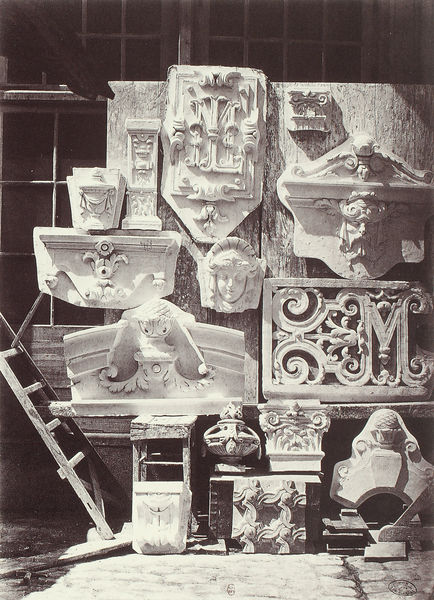
Titel: Paris, Theater Vaudvill, verschiedene Architekturelemente
Künstler: E. Durandelle
Schlagwörter: kopf, mann, schatten, weiß, menschen, blumen, frau, grau, holz, marmor, raum, schwarz, säulen, muster, ornament, alt, bart, wand, bild, sonne, boden, haare, decke, locken, ranken, skulptur, statue, vase, relief, markt, leiter, dekoration, büste, ornamente, atelier, stuck, foto, fotografie, reste, porzellan, stücke, durcheinander, ruinen, modelle, kapitell, ausstellung, fragment, kaputt, dekce, fresken, löwe, gips, kapitel, friese, mark, abstakt, fotot, pinienzapfen, bruchstücke, büse, kise, st+tze